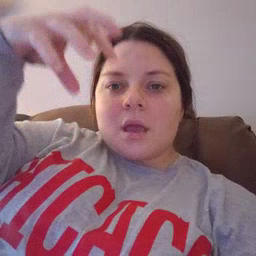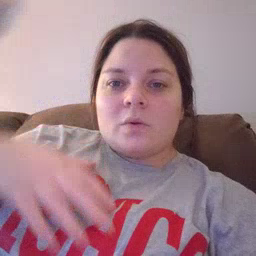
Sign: cloud